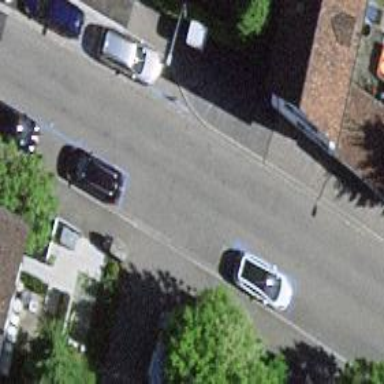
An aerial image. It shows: Smoothly paved residential road.